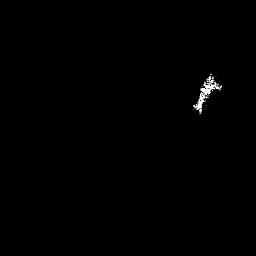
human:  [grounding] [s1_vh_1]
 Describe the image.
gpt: In the satellite image, there is  <ref>1 medium ship </ref> <box>[[74, 30, 85, 43, 0]]</box> located at right.